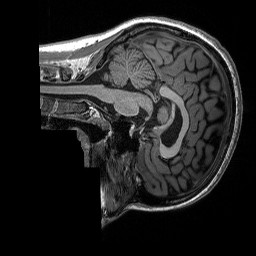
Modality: T1w
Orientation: sagittal
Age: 21
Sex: female
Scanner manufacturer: siemens
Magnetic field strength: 3 T
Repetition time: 2.3 s
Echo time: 0.00298 s